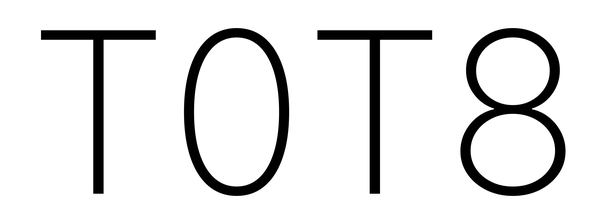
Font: Inter_ExtraLight